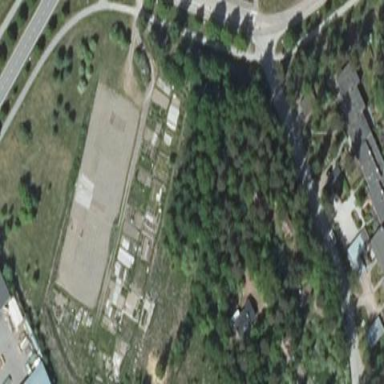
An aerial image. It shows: Allotments area.